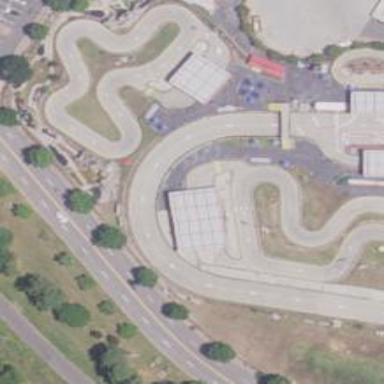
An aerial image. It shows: Motor sport raceway.